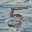
Label: 5